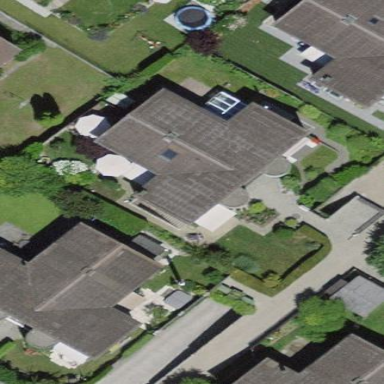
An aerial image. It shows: Simple house.